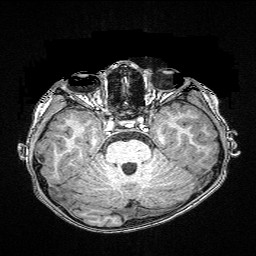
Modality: T1w
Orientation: coronal